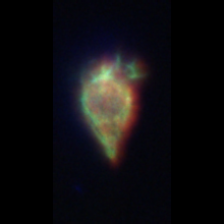
Taxon: Ciliates
Group: Other